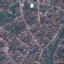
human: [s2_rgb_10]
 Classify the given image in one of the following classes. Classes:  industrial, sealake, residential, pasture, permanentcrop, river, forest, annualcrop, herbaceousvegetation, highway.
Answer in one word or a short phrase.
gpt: Residential